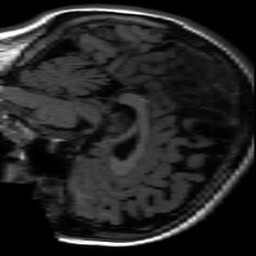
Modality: inplaneT1
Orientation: sagittal
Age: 19
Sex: female
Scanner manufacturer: ge
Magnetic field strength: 3 T
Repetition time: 2.297 s
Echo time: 0.02273 s